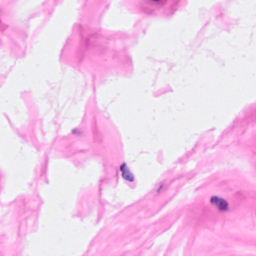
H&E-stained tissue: Breast